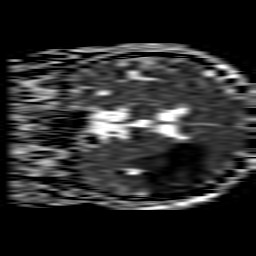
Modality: ADC
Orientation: coronal
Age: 62
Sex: male
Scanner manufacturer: philips
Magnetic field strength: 1.5 T
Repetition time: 3.679 s
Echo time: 0.09411 s